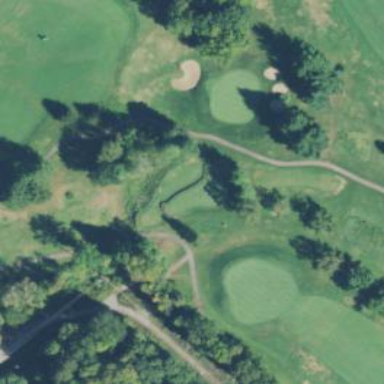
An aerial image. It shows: Golf cartpath that is also road path.